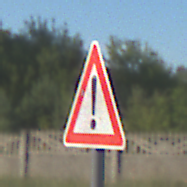
Verkehrszeichen: Gefahrenstelle
Umgebung: Outdoor, Nature
Tageszeit: MorningAfternoon
Wetter: Clear
Licht: Natural
Jahreszeit: NotSpecified
Kontrast: HighContrast